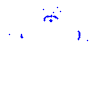
Particle: proton